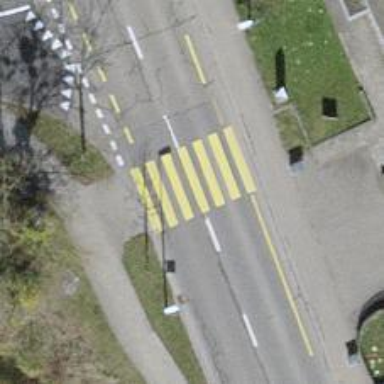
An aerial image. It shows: Uncontrolled zebra crossing on the road.